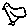
Label: bird